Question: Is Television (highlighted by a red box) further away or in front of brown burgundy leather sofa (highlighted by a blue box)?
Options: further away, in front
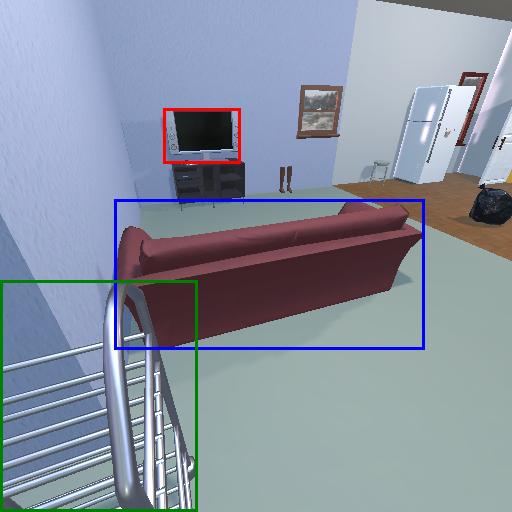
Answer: further away